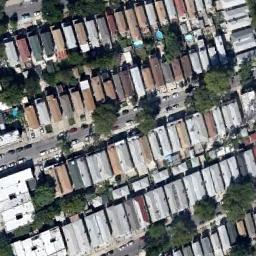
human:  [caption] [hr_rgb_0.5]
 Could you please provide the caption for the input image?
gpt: There are many roads and neatly arranged houses and trees in densely populated areas .

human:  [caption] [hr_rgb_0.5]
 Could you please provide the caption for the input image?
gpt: A dense residential area has some trees and lots of houses next to each other while a road goes through the residential area .

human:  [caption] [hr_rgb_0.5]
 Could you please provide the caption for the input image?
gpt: There aren't many trees in the residential area .

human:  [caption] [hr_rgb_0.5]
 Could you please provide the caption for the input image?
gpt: The dense residential is next to the road and some trees .

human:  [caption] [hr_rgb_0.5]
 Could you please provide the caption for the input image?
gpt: There are many buildings arranged neatly on dense residential area .